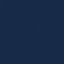
Label: SeaLake